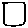
Label: square